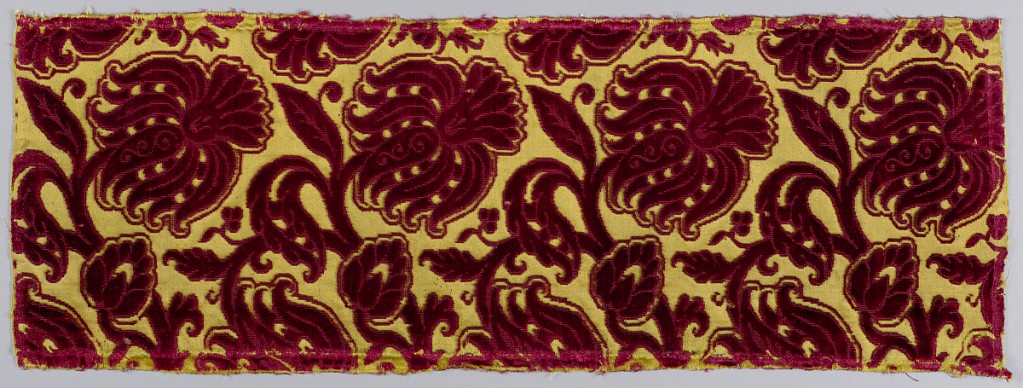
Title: Fragment
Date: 17th century
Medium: silk Technique: cut and uncut supplementary warp pile (velvet) in a satin foundation
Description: Fragment of an incomplete curving floral design in cut and uncut red velvet on a yellow satin ground.